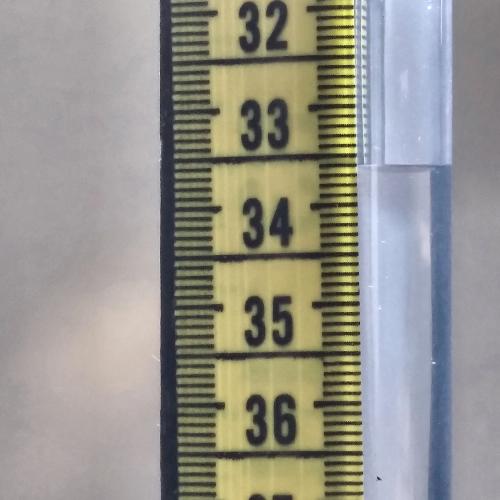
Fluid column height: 33.6 cm